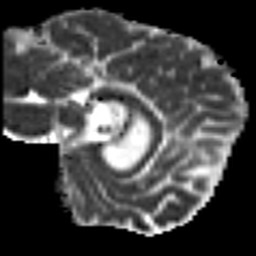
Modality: MD
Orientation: sagittal
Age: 31
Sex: female
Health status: ill
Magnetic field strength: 3 T
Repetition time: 9 s
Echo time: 0.093 s